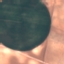
Land use / land cover: AnnualCrop